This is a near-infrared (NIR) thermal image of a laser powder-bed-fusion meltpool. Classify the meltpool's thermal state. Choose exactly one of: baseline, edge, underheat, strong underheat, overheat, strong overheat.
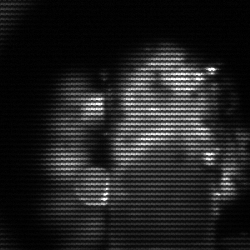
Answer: strong underheat